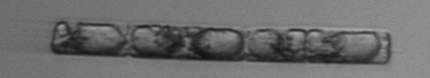
Label: Guinardia_delicatula_TAG_internal_parasite